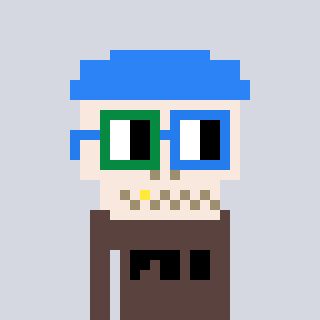
a pixel art character with square green and blue glasses, a skeleton-hat-shaped head and a darkbrown-colored body on a cool background